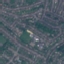
Land use / land cover: Residential